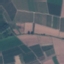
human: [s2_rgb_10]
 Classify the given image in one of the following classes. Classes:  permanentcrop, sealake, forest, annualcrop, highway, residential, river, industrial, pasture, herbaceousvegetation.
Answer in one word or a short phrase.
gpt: PermanentCrop